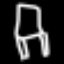
Label: chair